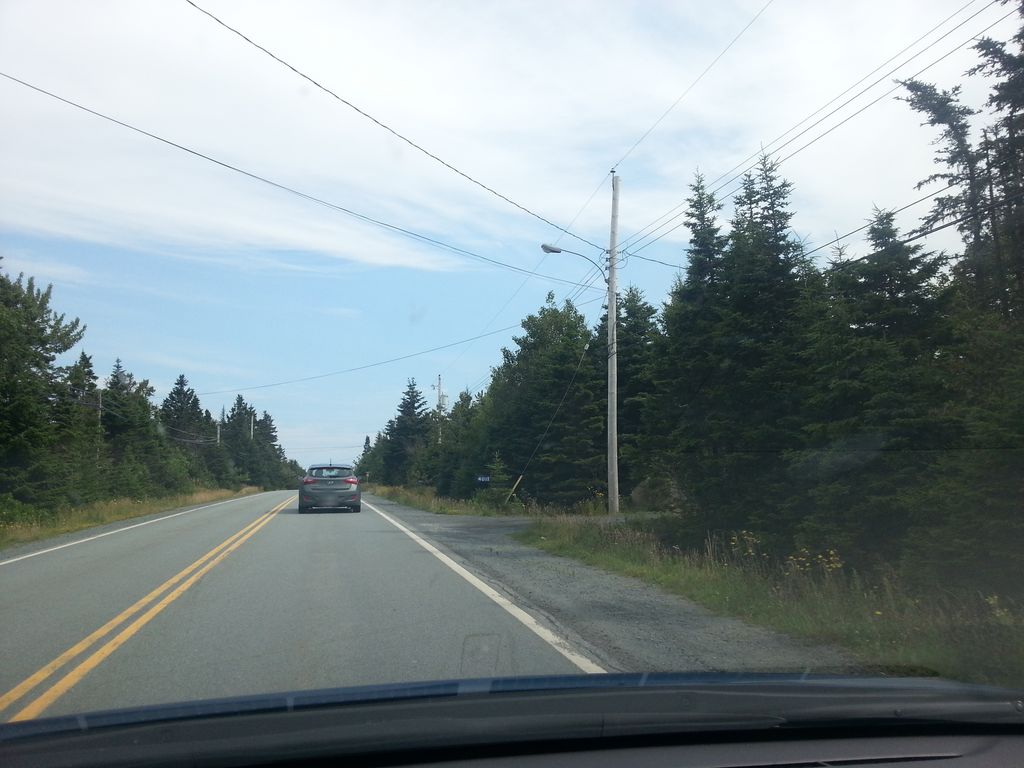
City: halifax